Field crop: maize
Growth stage: 2
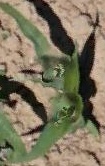
Species: maize